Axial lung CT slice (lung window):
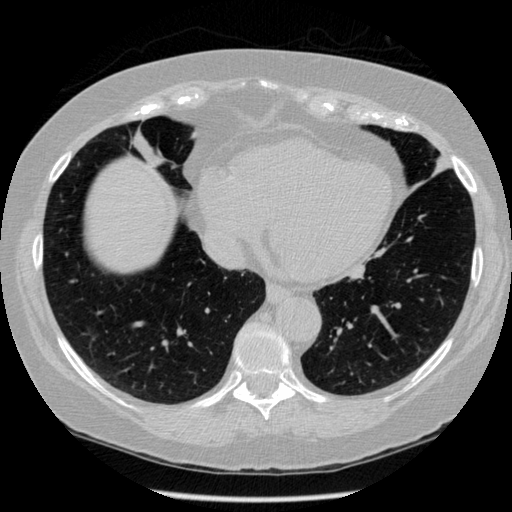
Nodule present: no